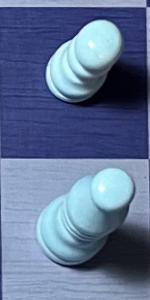
Label: Bishop_White